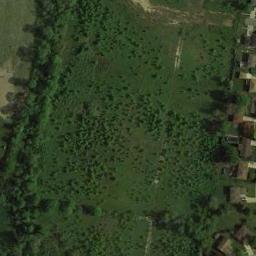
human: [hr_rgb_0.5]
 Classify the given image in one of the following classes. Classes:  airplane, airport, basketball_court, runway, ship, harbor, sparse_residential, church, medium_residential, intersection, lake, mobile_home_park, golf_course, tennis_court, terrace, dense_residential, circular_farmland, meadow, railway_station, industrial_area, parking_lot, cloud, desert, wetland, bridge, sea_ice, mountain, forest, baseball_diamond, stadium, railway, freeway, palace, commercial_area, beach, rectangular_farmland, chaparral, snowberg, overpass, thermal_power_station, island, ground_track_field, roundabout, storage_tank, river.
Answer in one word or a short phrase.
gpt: meadow